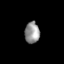
Tissue: lung
Cell type: Epithelial cells
Senescence score: 0.2329
Nuclear area (px): 312
Mean DAPI intensity: 147.276